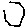
Label: hexagon